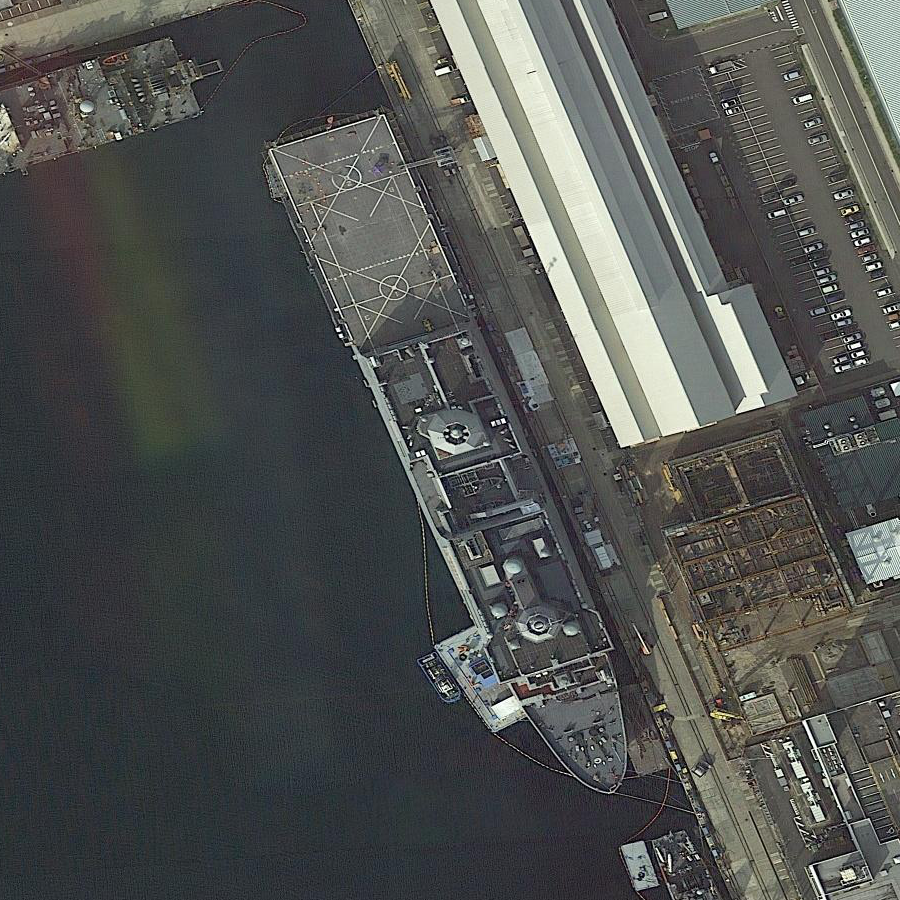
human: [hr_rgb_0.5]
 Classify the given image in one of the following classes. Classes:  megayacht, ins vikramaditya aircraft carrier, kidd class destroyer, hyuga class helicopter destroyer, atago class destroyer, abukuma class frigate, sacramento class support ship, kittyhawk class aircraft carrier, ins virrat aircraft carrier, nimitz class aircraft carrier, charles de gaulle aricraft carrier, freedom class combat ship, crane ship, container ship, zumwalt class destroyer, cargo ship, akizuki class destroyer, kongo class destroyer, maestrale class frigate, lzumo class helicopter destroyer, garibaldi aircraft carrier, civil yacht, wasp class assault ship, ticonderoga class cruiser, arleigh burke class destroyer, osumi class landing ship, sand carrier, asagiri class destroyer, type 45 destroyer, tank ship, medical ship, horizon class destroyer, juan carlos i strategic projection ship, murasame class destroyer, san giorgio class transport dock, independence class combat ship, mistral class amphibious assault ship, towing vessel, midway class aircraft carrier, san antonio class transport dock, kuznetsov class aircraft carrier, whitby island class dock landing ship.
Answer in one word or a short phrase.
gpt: San Antonio class transport dock